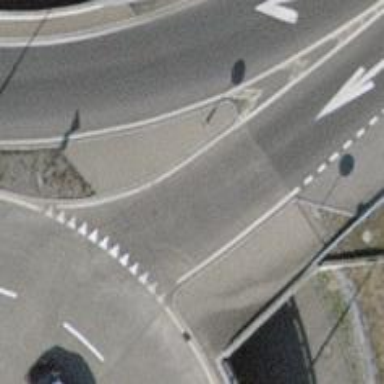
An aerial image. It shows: Road with "give way" sign.